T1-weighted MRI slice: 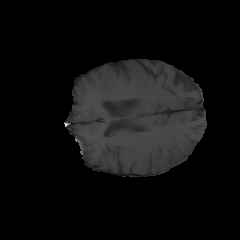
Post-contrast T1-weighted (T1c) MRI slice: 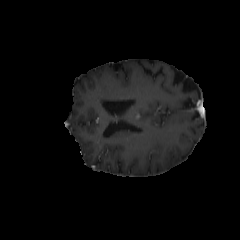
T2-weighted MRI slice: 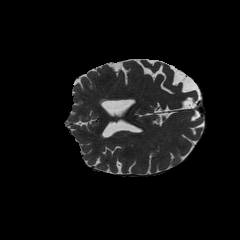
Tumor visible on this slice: yes